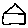
Label: house